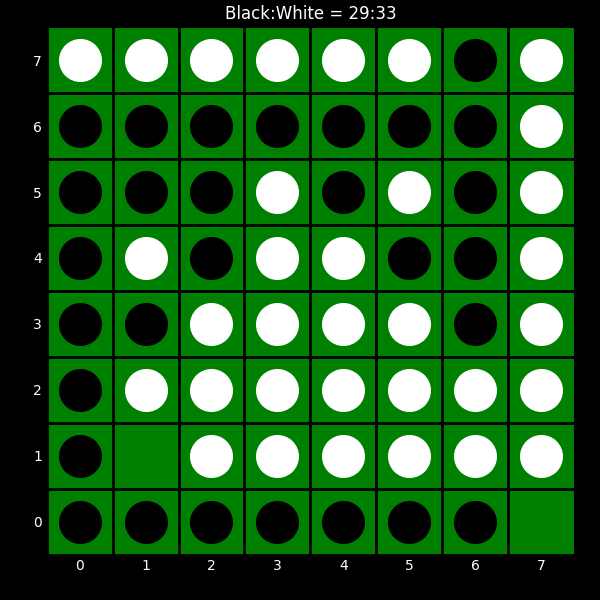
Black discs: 29
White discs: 33